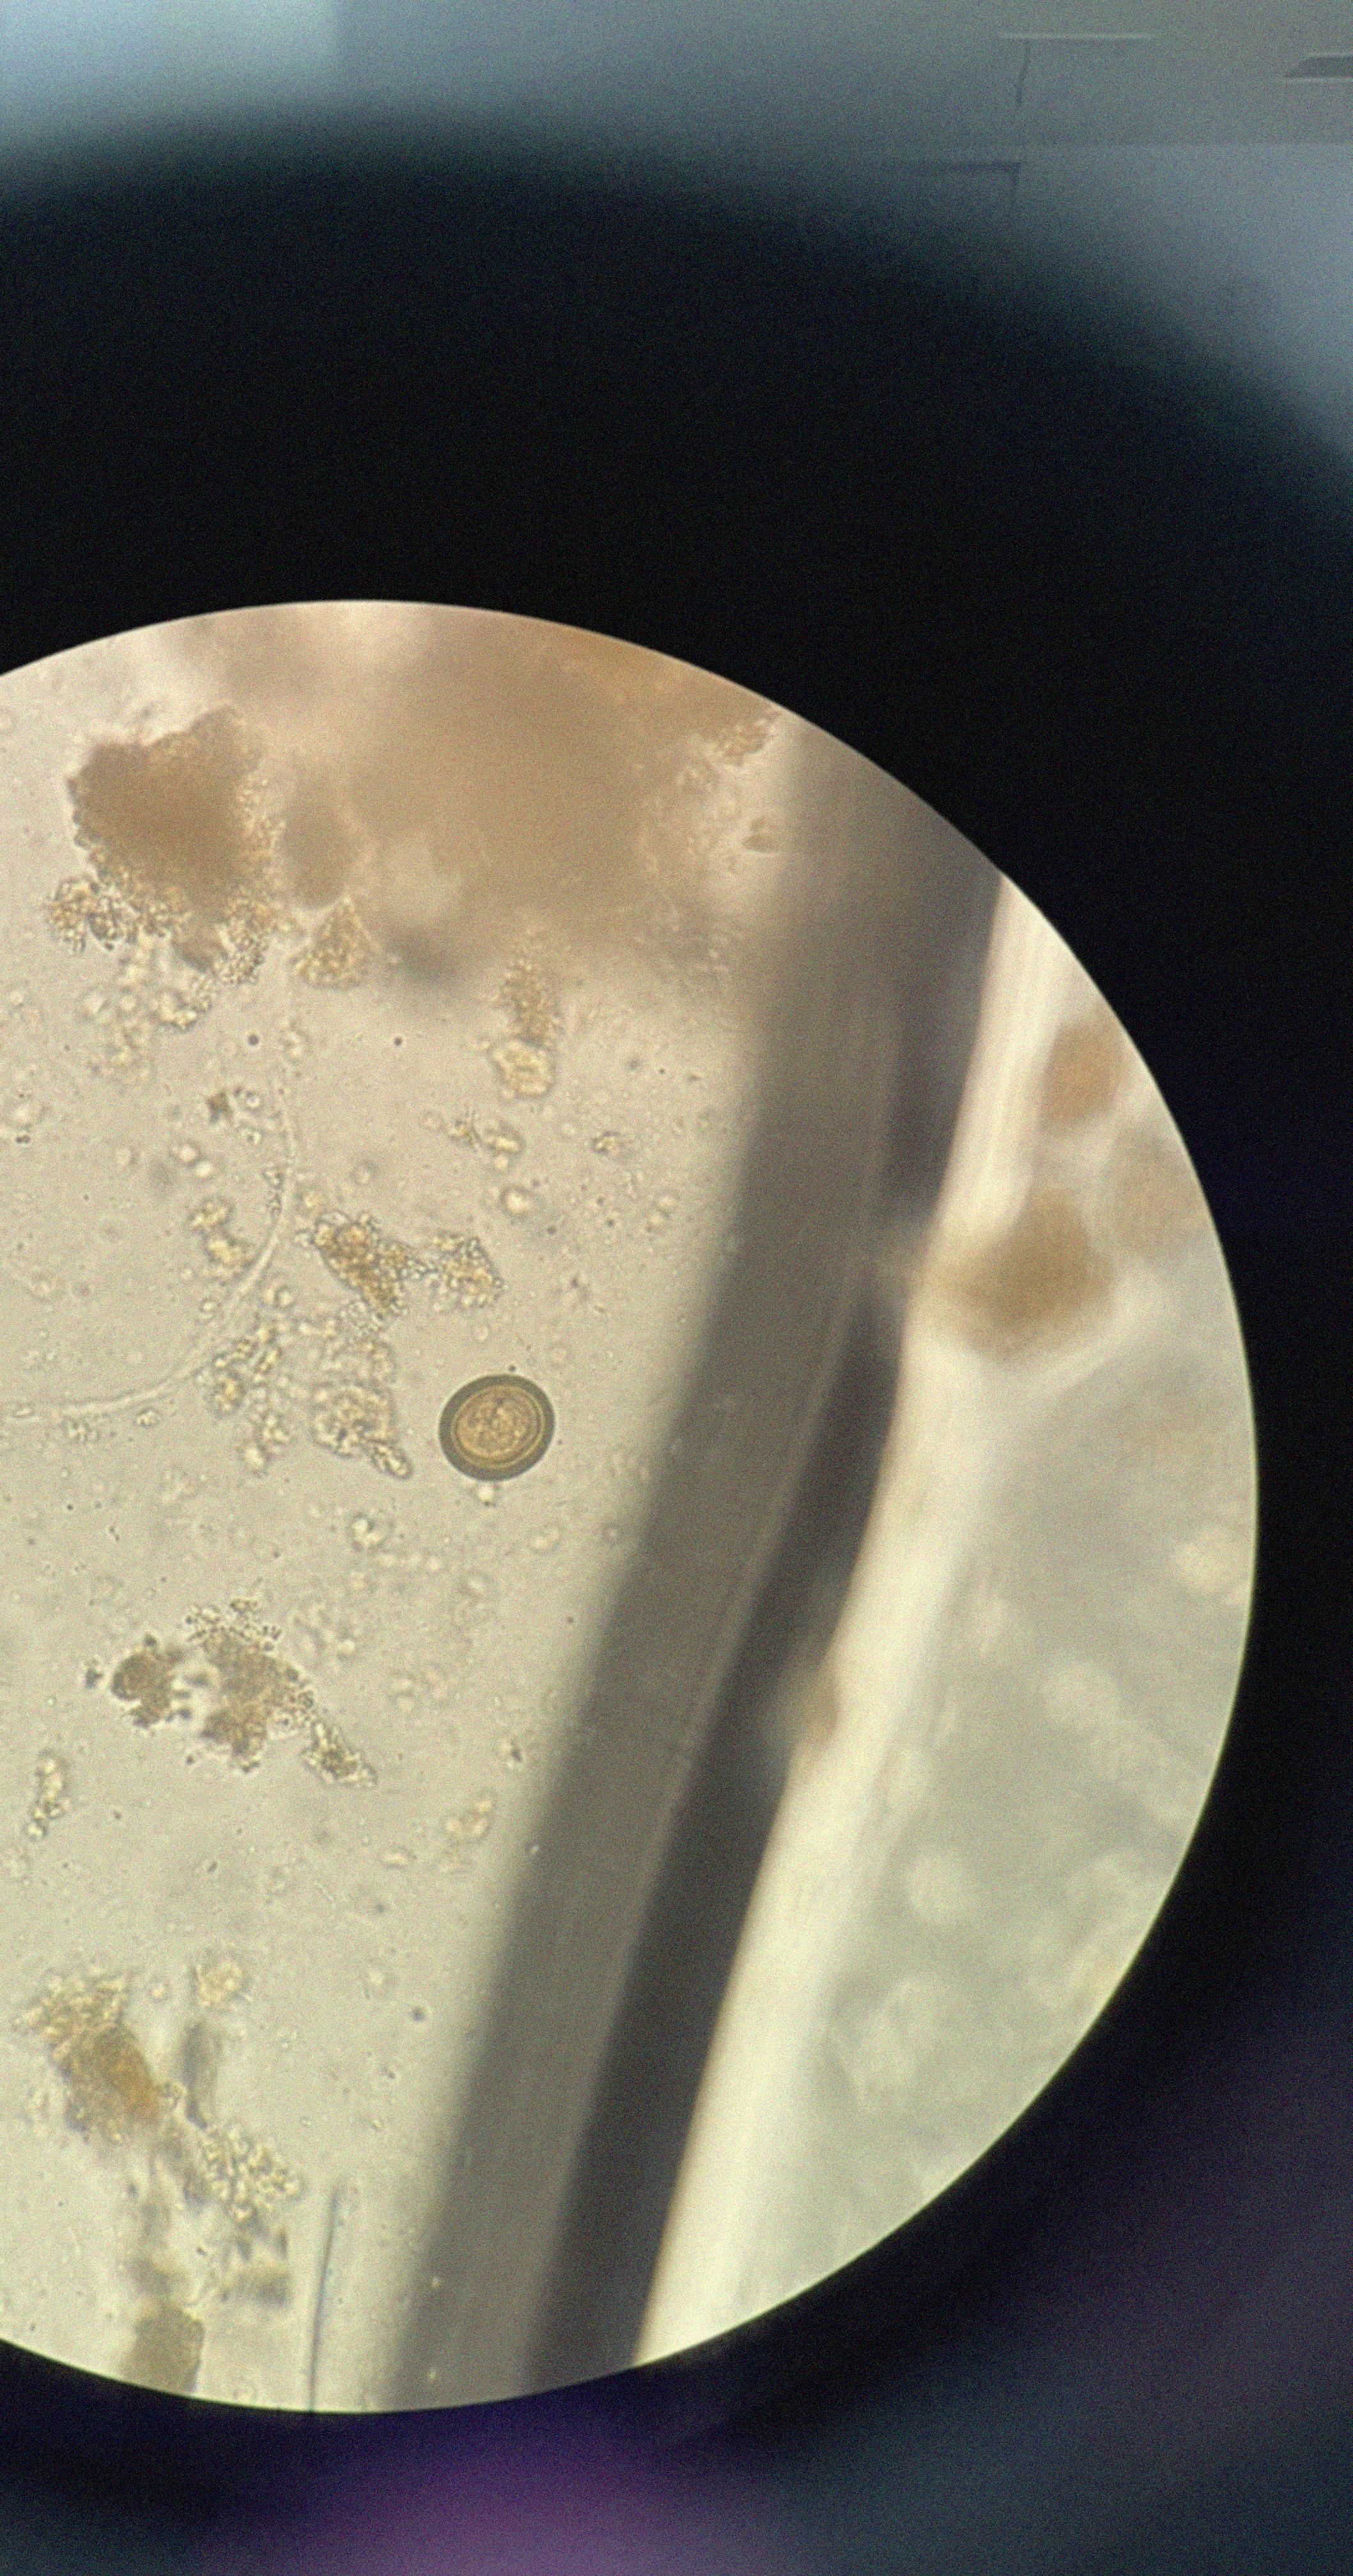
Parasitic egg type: Taenia spp. egg